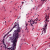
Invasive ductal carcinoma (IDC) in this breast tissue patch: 0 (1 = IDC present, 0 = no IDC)